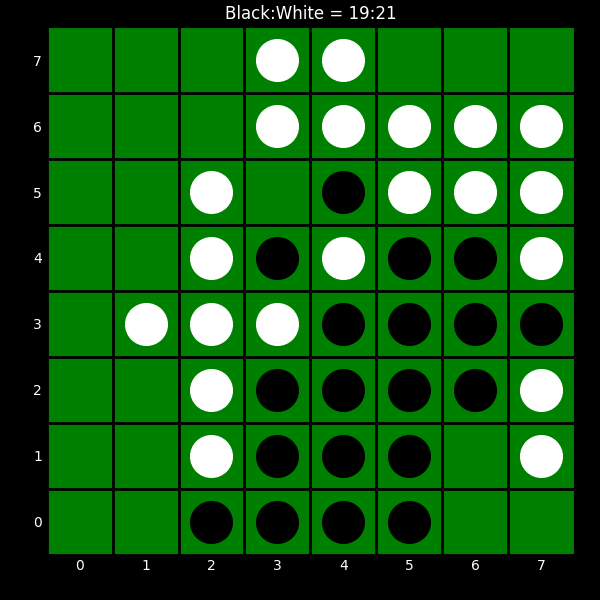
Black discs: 19
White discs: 21